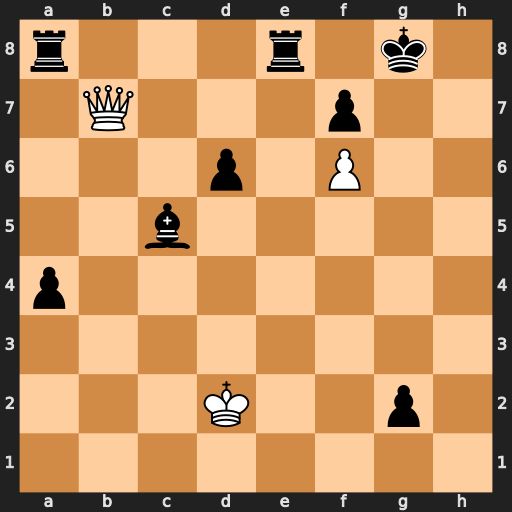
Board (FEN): r3r1k1/1Q3p2/3p1P2/2b5/p7/8/3K2p1/8
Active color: w
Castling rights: -
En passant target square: -
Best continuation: Qxg2+ Kh7 Qg7#